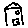
Label: house